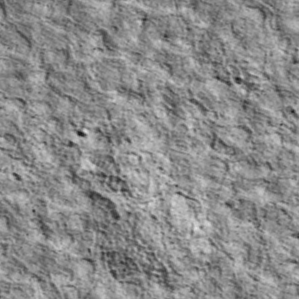
Label: non_frost